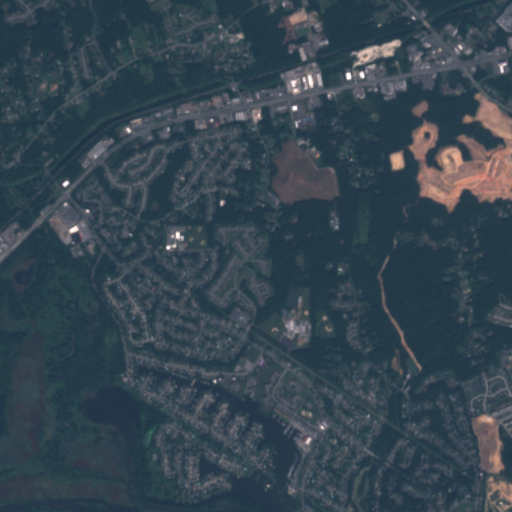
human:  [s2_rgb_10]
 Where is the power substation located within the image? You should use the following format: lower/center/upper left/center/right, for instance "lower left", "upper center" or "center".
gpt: The power substation is located in the center of the image.
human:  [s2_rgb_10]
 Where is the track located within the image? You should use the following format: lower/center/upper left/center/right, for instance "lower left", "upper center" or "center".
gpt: The track is located in the center of the image.
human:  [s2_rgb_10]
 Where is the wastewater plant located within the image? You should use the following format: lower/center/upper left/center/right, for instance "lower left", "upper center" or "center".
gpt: The wastewater plant is located in the center left of the image.
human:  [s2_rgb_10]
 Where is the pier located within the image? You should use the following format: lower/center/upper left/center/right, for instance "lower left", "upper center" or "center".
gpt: The pier is located in the lower of the image.
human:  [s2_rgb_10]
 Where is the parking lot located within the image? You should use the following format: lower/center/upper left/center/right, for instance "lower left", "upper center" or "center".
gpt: There is no parking lot in the image.